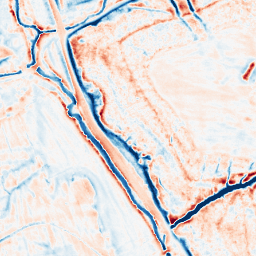
Category: edge_preserving
Decomposition family: guided
Decomposition parameters: radius: 4
eps: 0.01
Upsampling method: linear_exact
Upsampling parameters: scale: 8
Upsampling scale: 8